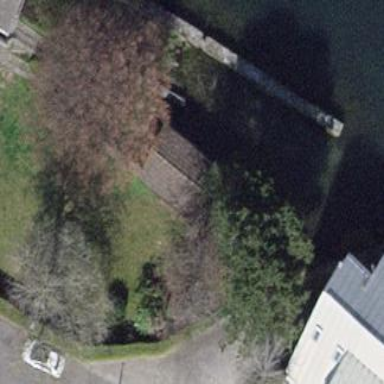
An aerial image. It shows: Boathouse.